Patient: sex M, age 69
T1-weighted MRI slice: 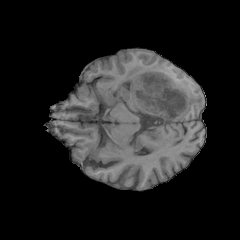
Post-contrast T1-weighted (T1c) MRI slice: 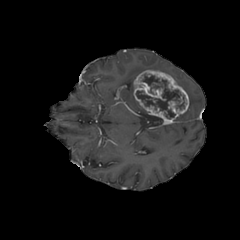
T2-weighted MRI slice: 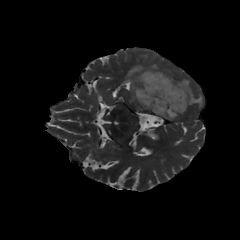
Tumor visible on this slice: yes
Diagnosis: Glioblastoma, IDH-wildtype
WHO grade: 4